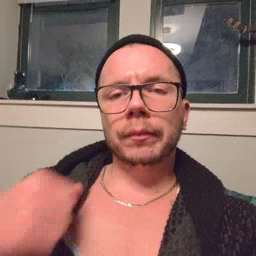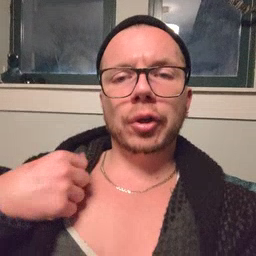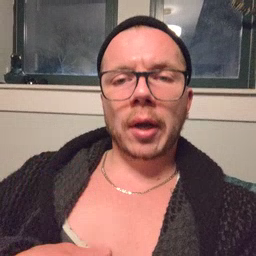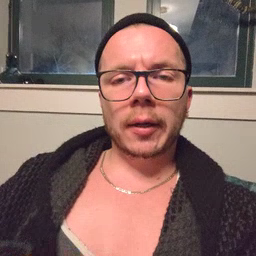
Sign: jacket